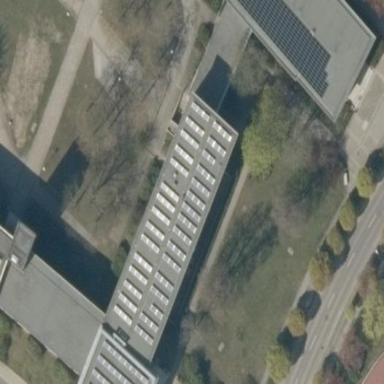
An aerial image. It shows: University building.